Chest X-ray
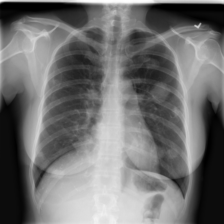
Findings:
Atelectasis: negative
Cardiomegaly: negative
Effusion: negative
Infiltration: negative
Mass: positive
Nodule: positive
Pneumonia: negative
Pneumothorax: negative
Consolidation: negative
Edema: negative
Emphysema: negative
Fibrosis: negative
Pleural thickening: negative
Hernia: negative